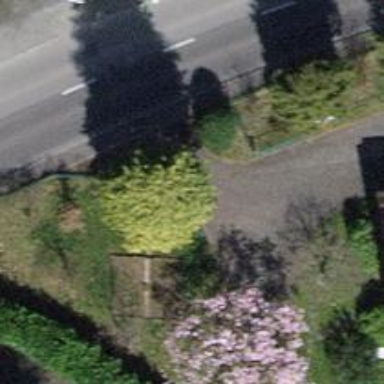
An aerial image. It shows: Unmarked footway crossing with traffic calming table.